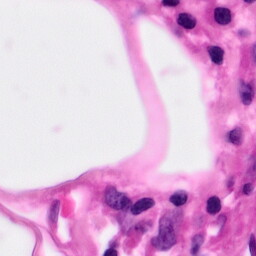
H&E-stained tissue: Pancreatic